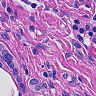
Metastatic tissue present: yes